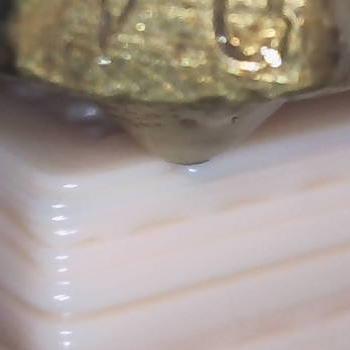
Flow rate: 126%